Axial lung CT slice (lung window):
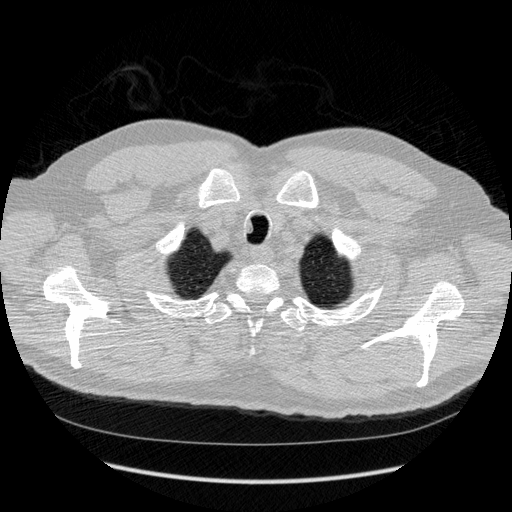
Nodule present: no